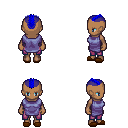
a pixel art fantasy rpg character, female body template, human, dark skin, chain tabard jacket, magenta pants, blue short mohawk hairstyle, brown slippers, four views (front, back, left, right), 2x2 character sprite sheet, small pixel art, hard edges, no anti-aliasing